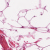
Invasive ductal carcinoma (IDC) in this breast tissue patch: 0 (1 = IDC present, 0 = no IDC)